Field crop: maize
Growth stage: 2
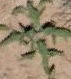
Species: atriplex